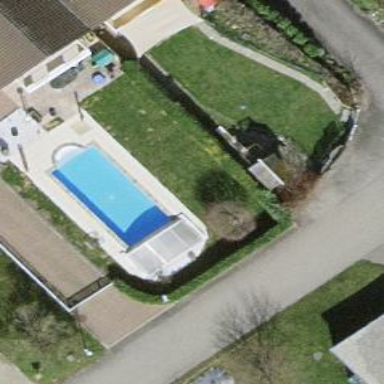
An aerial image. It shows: Swimming pool located in leisure land.